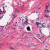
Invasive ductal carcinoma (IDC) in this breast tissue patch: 0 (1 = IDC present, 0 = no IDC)